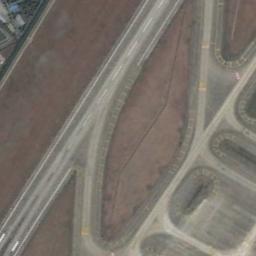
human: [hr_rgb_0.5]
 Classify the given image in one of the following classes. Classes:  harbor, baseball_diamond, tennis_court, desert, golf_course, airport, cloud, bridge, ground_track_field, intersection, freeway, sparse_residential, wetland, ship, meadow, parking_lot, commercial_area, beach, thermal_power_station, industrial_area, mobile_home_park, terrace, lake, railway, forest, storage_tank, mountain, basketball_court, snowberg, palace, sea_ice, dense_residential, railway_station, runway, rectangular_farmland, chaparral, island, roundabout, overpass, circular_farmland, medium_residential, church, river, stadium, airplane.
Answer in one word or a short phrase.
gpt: runway